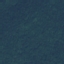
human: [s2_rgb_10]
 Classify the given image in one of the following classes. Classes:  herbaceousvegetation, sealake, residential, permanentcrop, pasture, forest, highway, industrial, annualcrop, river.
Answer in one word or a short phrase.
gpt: Forest